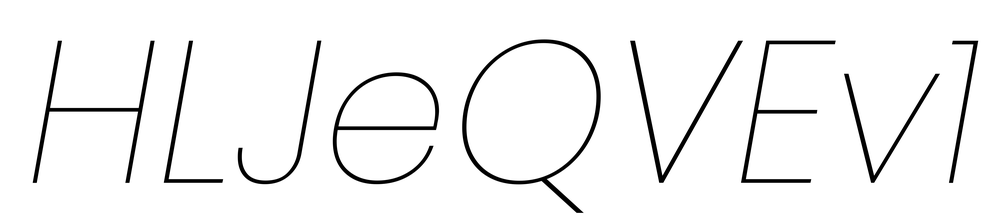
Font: Poppins-ThinItalic